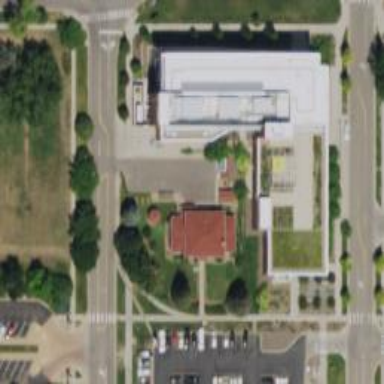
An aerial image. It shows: School building.